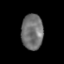
Tissue: lung
Cell type: Endothelial cells
Senescence score: 0.1719
Nuclear area (px): 753
Mean DAPI intensity: 113.688